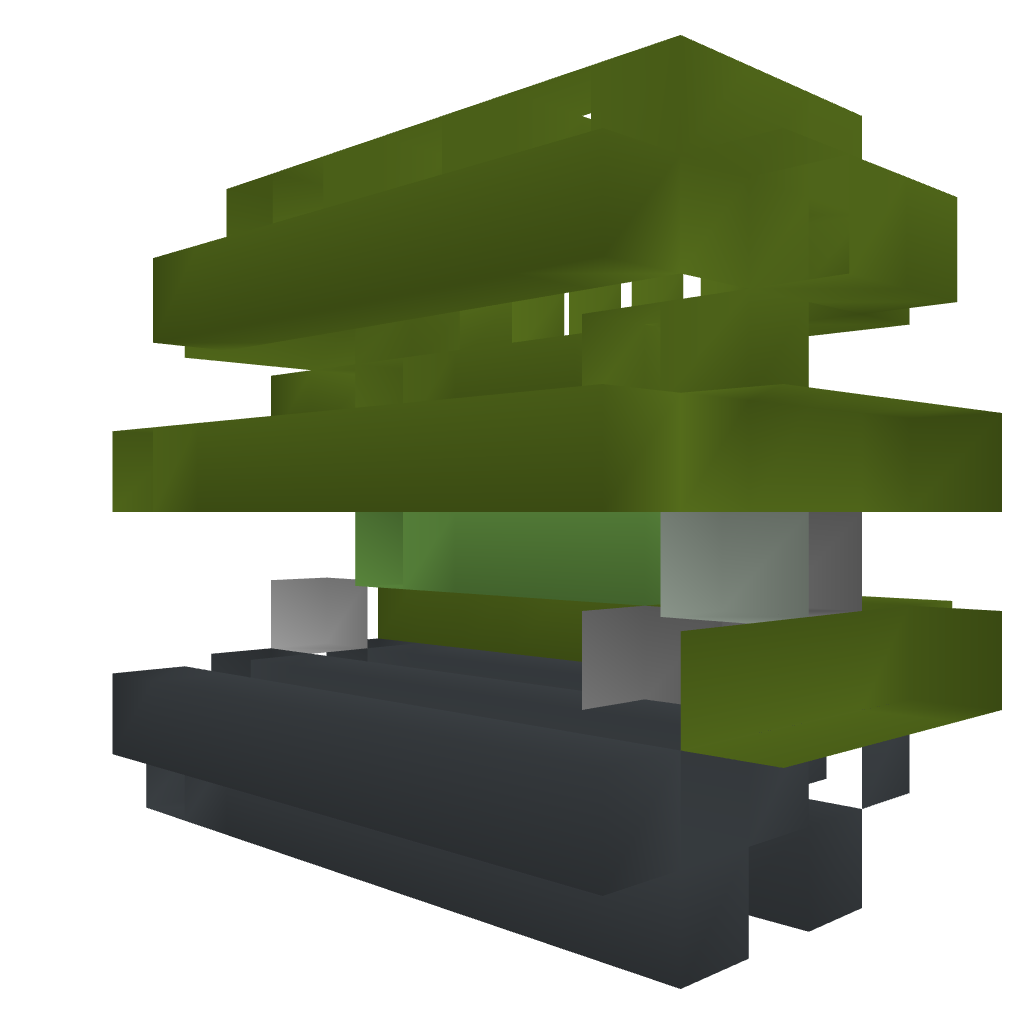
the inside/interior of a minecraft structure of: Small Canon (1-5)